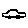
Label: car